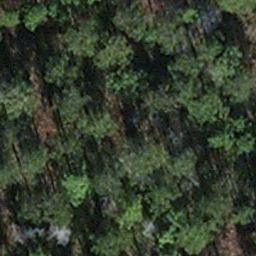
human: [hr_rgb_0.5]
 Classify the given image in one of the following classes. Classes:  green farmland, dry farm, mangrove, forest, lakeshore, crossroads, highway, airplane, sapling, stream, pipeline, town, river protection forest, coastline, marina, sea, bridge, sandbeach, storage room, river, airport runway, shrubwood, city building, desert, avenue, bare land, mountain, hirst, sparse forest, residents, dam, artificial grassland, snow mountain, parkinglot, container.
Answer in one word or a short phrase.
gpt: sapling